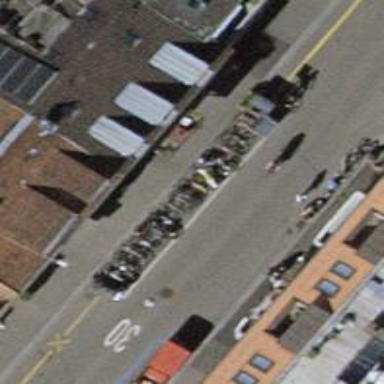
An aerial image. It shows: Bicycle parking area with stands available.